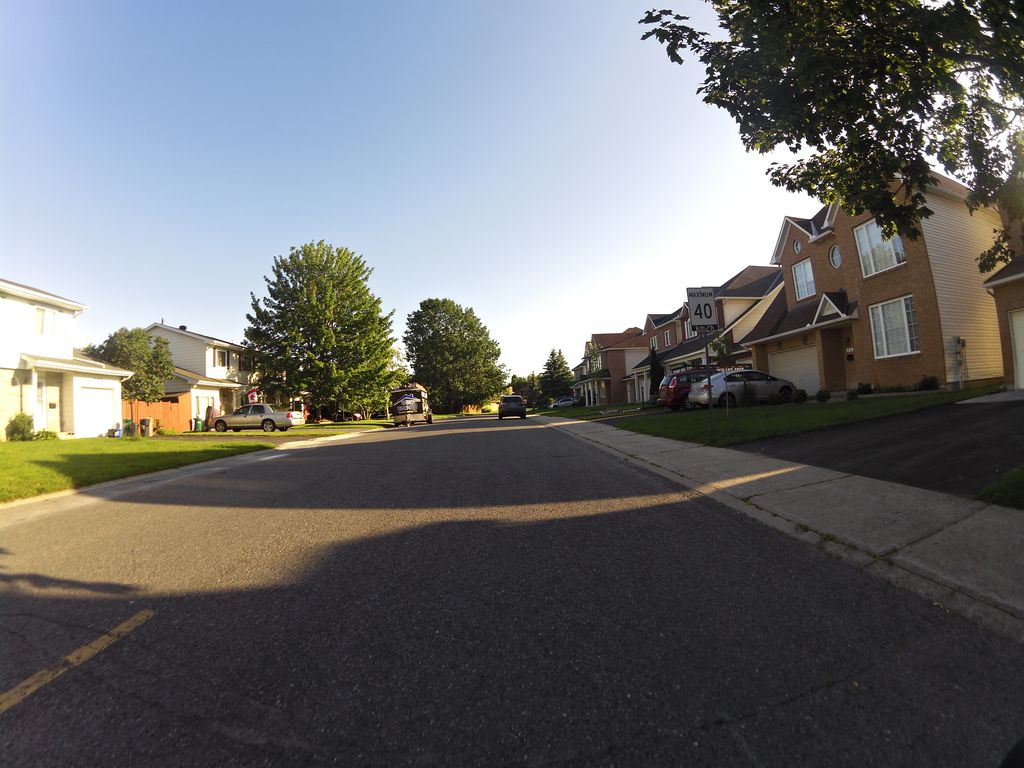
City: ottawa-gatineau